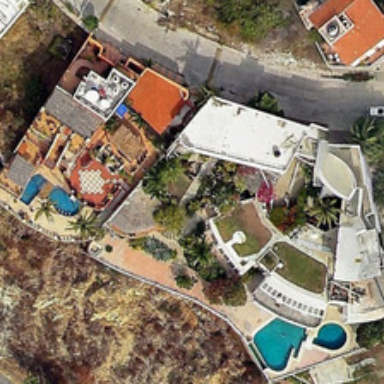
Several buildings with several green trees are near a road .